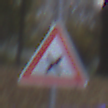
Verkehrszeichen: KreuzungOderEinmuendung
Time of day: MorningAfternoon
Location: Outdoor (Urban)
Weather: Overcast
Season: NotSpecified
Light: Natural